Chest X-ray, PA view. Patient: 34 years old, sex M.
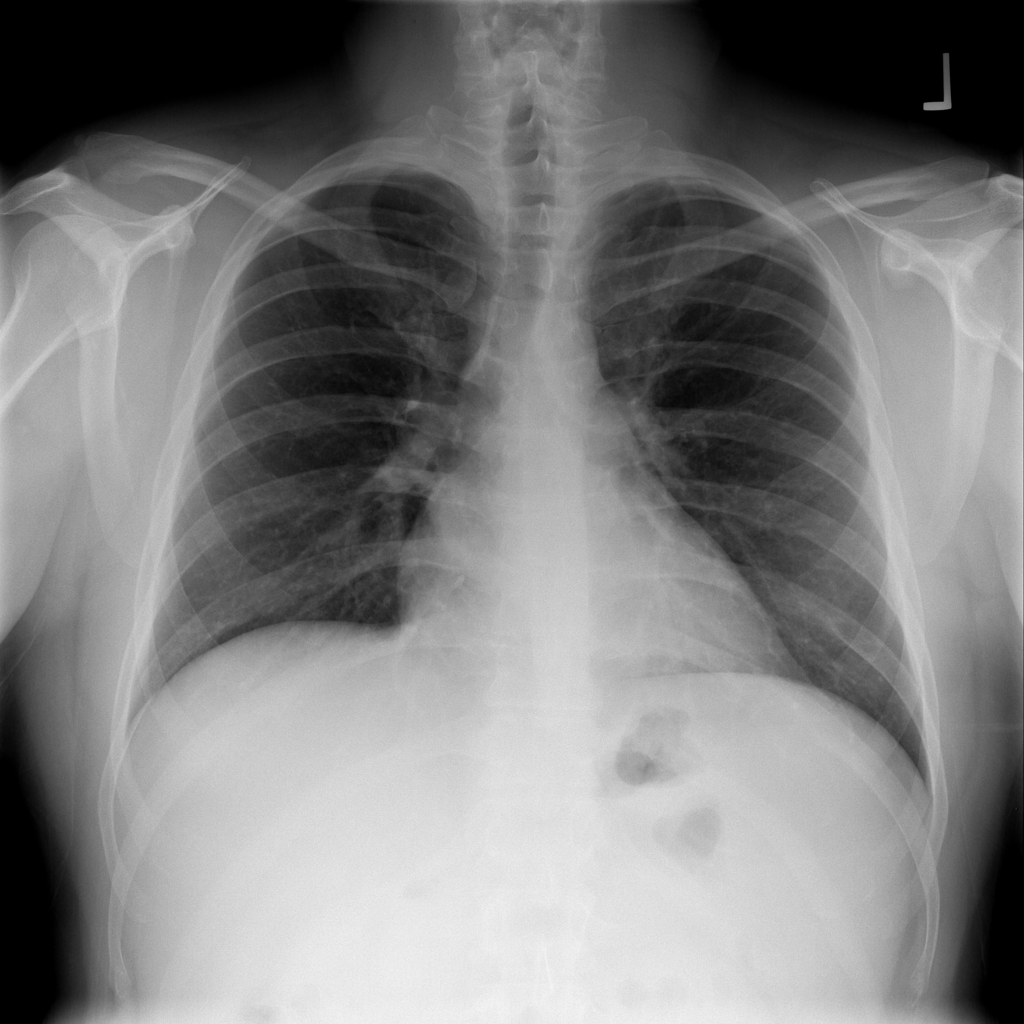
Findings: No Finding